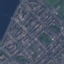
Land use / land cover: Residential